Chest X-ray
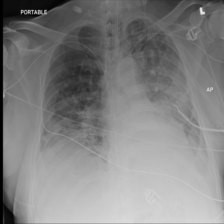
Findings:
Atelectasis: negative
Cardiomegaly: negative
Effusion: negative
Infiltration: negative
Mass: negative
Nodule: negative
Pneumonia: negative
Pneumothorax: negative
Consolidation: negative
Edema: negative
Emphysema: negative
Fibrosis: negative
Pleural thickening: negative
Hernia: negative